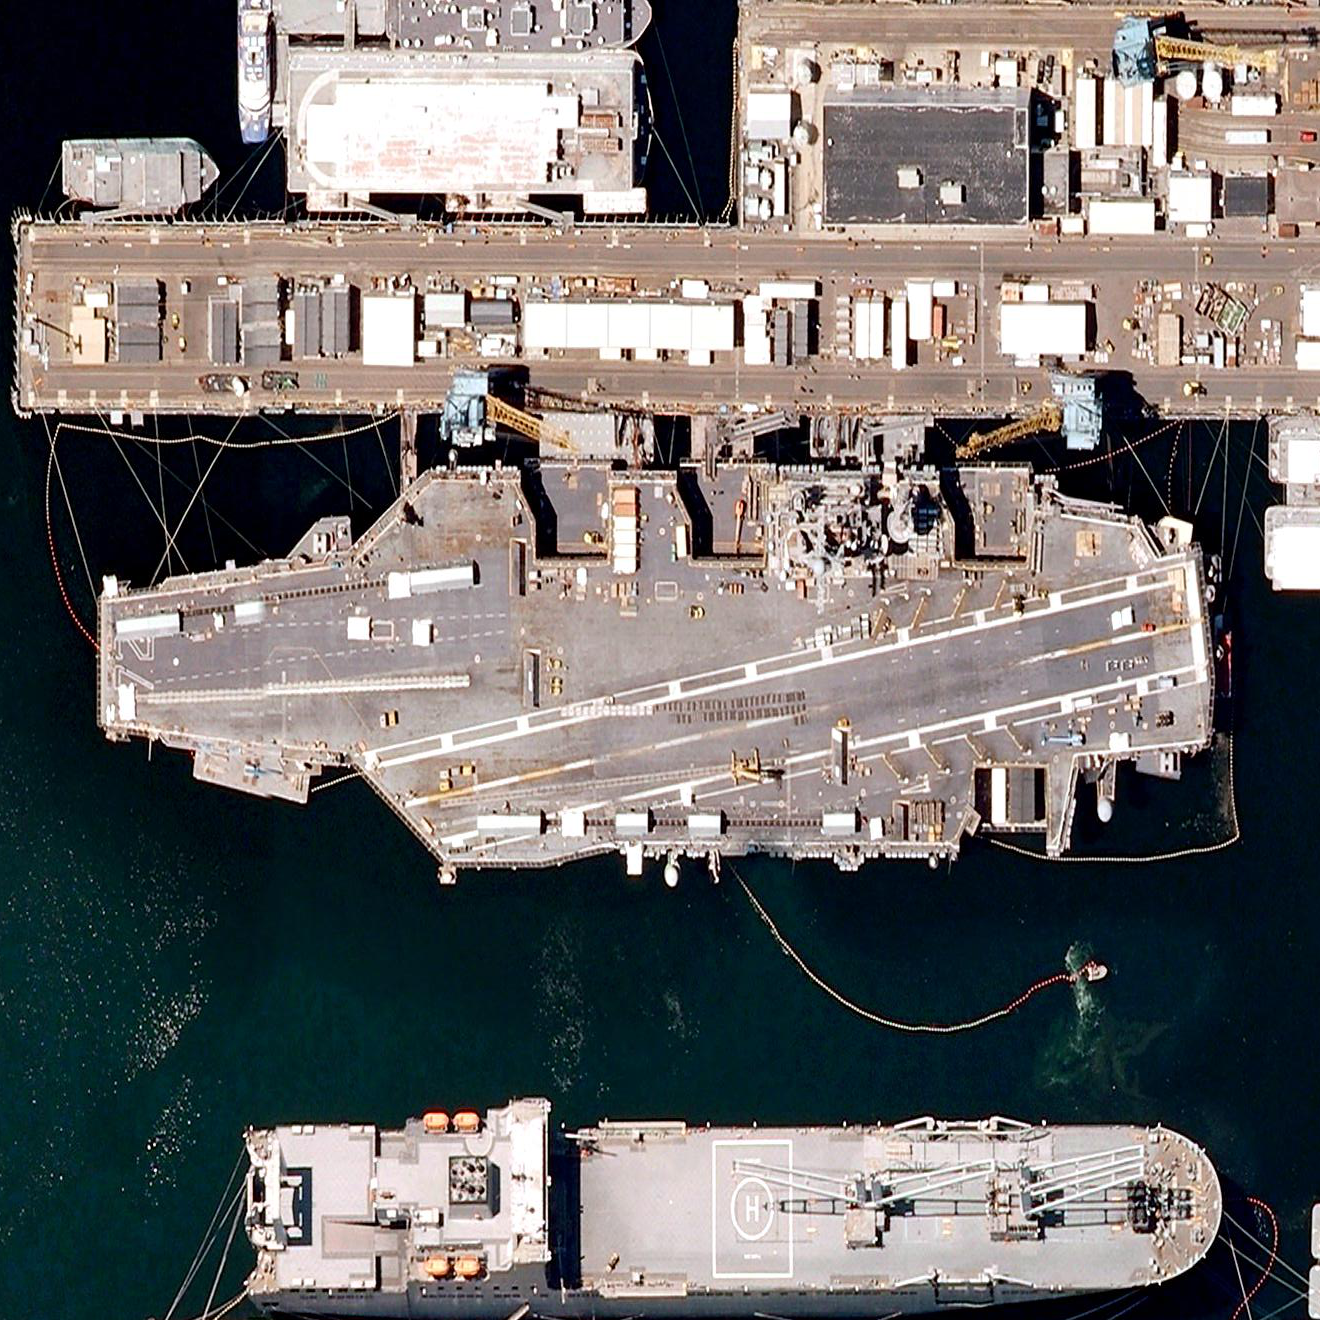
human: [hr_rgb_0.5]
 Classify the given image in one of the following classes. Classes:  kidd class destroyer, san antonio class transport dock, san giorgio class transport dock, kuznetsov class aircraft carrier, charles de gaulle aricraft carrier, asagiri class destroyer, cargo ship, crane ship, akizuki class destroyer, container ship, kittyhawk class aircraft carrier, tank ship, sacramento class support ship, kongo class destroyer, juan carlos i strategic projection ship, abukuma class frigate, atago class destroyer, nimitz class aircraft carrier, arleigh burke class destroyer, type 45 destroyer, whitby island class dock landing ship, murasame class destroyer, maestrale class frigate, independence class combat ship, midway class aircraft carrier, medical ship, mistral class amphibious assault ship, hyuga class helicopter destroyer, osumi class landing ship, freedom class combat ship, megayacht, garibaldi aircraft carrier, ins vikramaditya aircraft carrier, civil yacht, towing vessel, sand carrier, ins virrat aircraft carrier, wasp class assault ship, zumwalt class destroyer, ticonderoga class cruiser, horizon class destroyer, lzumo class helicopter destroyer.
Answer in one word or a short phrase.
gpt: Nimitz class aircraft carrier